Question: I've got a Windows Form with a button and a datagridview. The project includes a working database connection and LINQ to SQL class. I'm trying to bind the datagridview to the LINQ to SQL.
In a code module I've got this:
'''
Public Function DataGridList() As BindingSource
Dim NewBindingSource As New BindingSource()
Dim db As New DataClasses1DataContext()
NewBindingSource.DataSource = _
From Block In db.BLOCK_ASSIGNMENTs
Where Block.gr912_school = "Franklin"
Select Block.gr6_school Distinct
Return NewBindingSource
End Function
'''
And this button_click code in the form:
'''
Private Sub Button1_Click(sender As System.Object, e As System.EventArgs) Handles Button1.Click
DataGridView1.DataSource = DataGridList()
End Sub
'''
When I click the button I get the length of the school names in the datagridview, with a column header of "length."

If I just run this very similar code in the button_click instead, the school names appear correctly in the immediate window:
'''
Private Sub Button1_Click(sender As System.Object, e As System.EventArgs) Handles Button1.Click
Dim db As New DataClasses1DataContext()
Dim TestQuery =
From Block In db.BLOCK_ASSIGNMENTs
Where Block.gr912_school = "Franklin"
Select Block.gr6_school Distinct
For Each block In TestQuery
Debug.Print(block)
Next
End Sub
'''
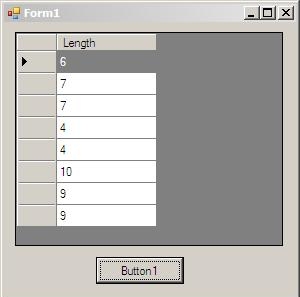
Answer: Give this a try:
'''
Public Function DataGridList() As BindingSource
Dim NewBindingSource As New BindingSource()
Dim db As New DataClasses1DataContext()
NewBindingSource.DataSource = _
From Block In db.BLOCK_ASSIGNMENTs
Where Block.gr912_school = "Franklin"
Select New With { Key .Value = Block.gr6_school } Distinct
Return NewBindingSource
End Function
'''
This should give it a property that the DataGridView can pick up on. The 'New With'... creates an anonymous object with a Property named Value. The DataGridView works on this type of object by enumerating the public properties and rendering them as columns. If you had needed more than one value, you could have added additional items inside the curly braces in the same way separated by commas. See <URL> for more information.